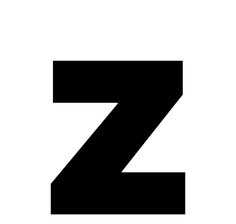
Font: Inter_Black